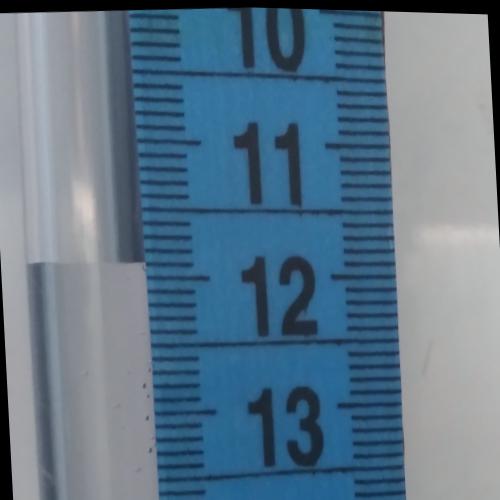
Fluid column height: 11.9 cm